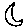
Label: moon